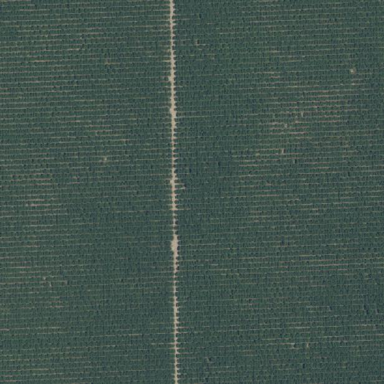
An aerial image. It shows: Almond orchard with rows of almond trees.